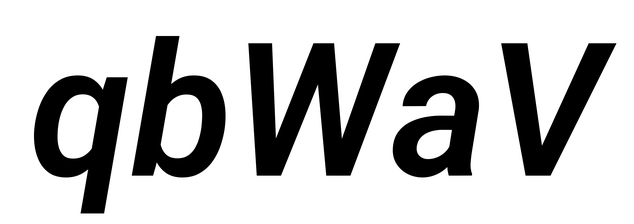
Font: Roboto-Italic_SemiBold_Italic